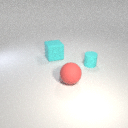
large red rubber sphere in front of large cyan rubber cube